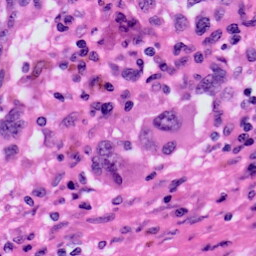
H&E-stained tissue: Skin